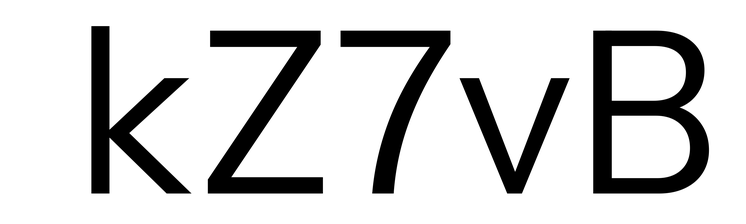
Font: InstrumentSans_Regular